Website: walmart
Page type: customer-info-address
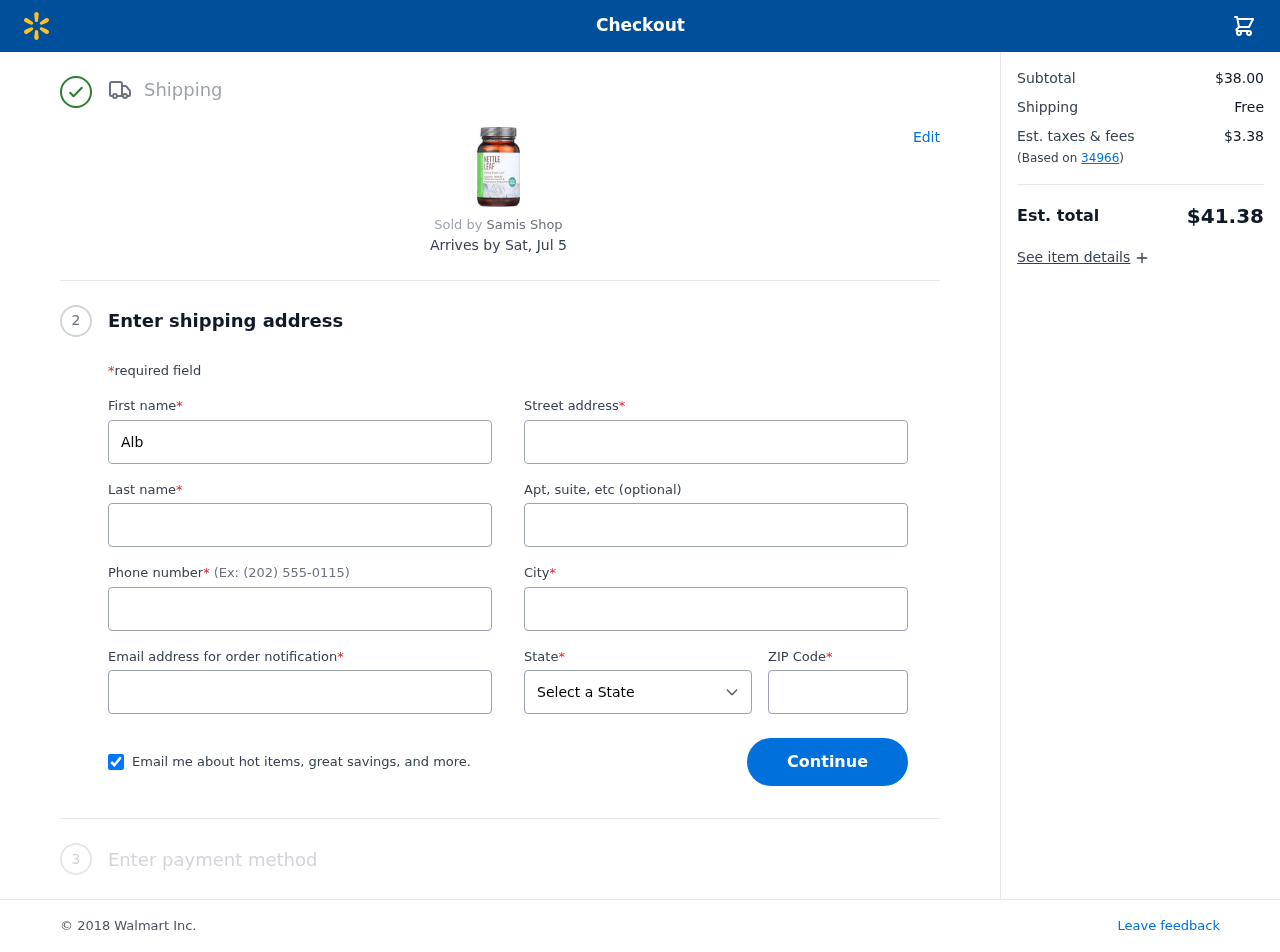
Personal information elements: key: PII_CITY
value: Taylorburgh
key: PII_EMAIL
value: ajones@gmail.com
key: PII_FIRSTNAME
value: Albert
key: PII_LASTNAME
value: Jones
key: PII_PHONE
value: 5927548065
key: PII_POSTCODE
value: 34966
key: PII_STATE
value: Massachusetts
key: PII_STREET
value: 84782 Campbell Walk Suite 326
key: PII_STREET2
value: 4626 Ryan Street Suite 595
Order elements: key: ORDER_DELIVERY_DATE
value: Sat, Jul 5
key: ORDER_SUBTOTAL
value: $38.00
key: ORDER_SHIPPING_COST
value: Free
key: ORDER_TAX
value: $3.38
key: ORDER_TOTAL
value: $41.38